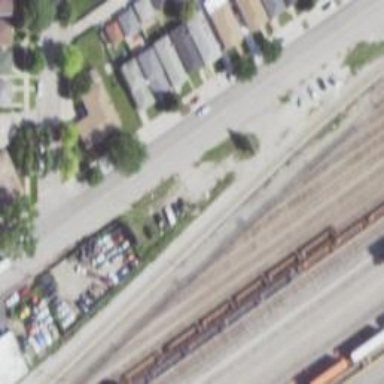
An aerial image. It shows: Railway yard used for servicing trains.